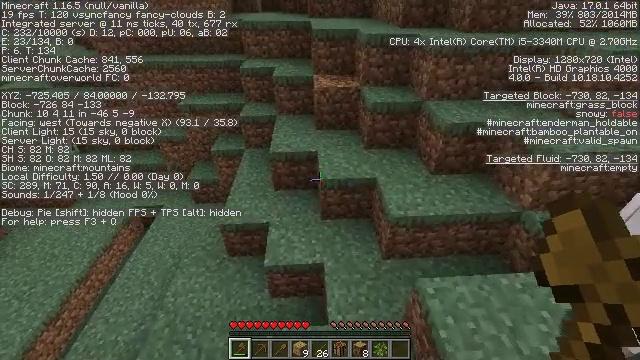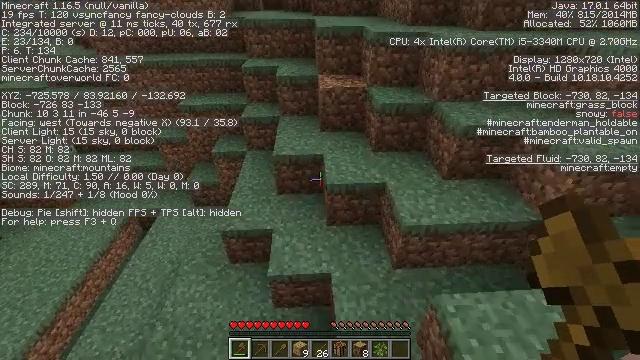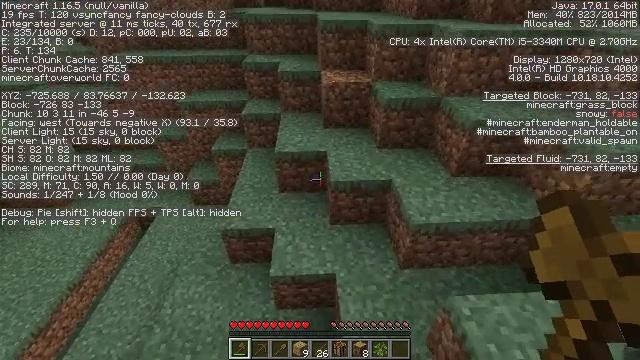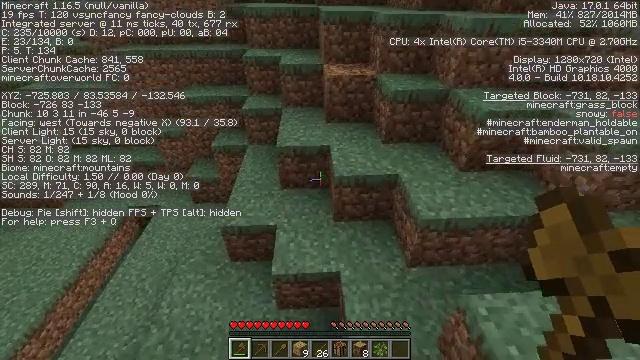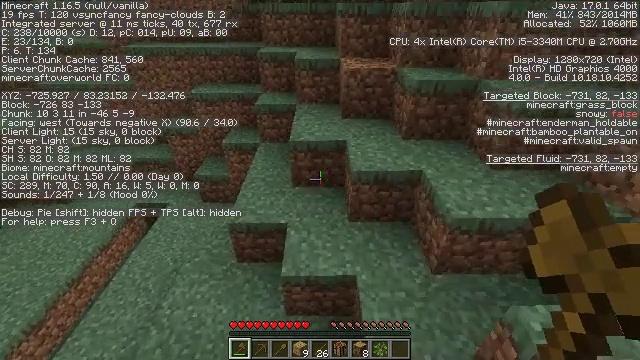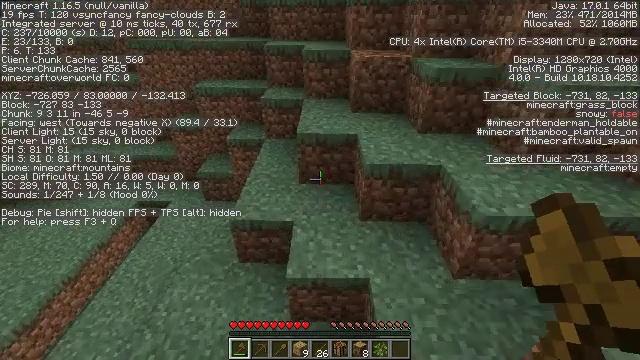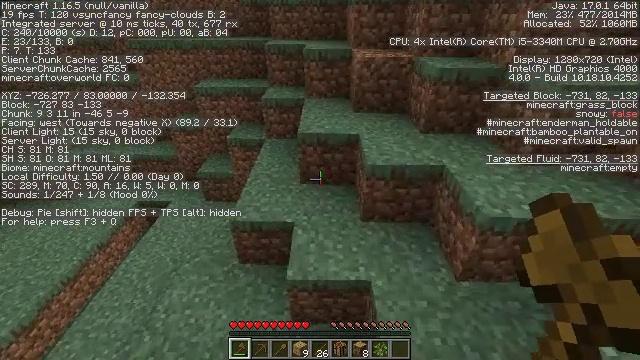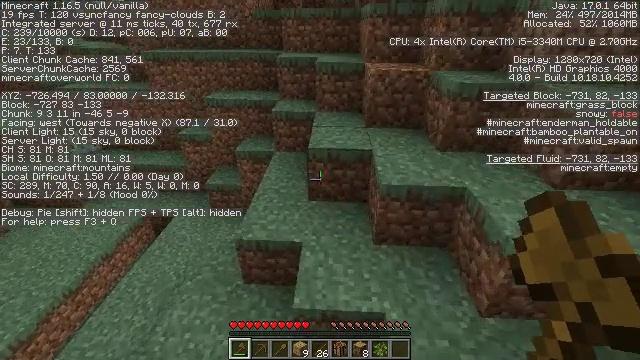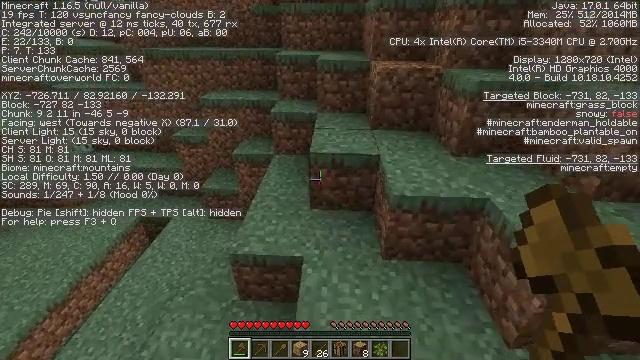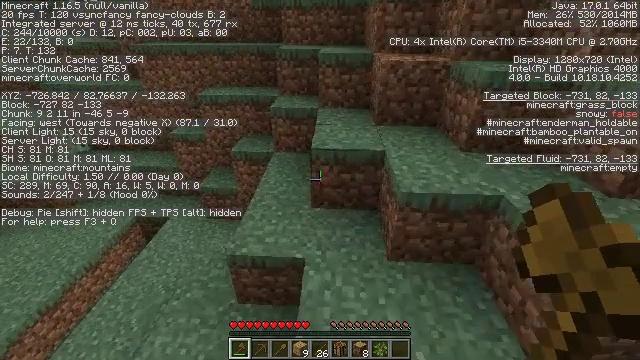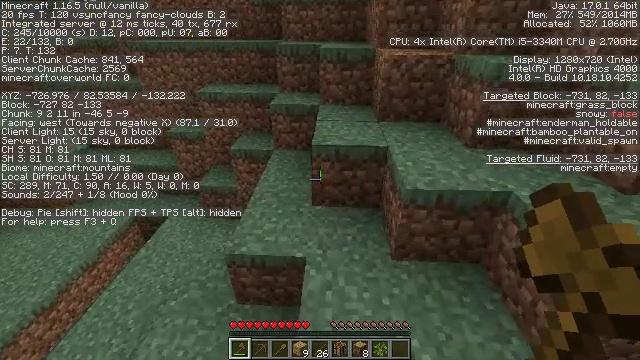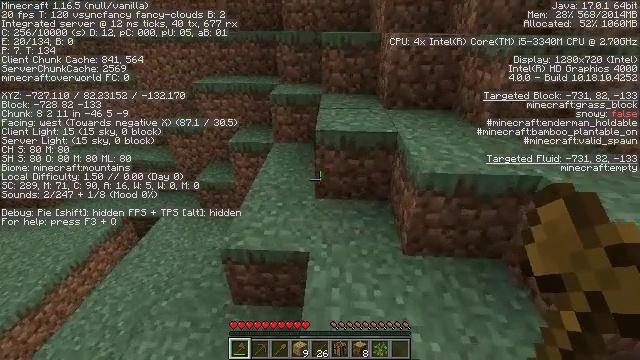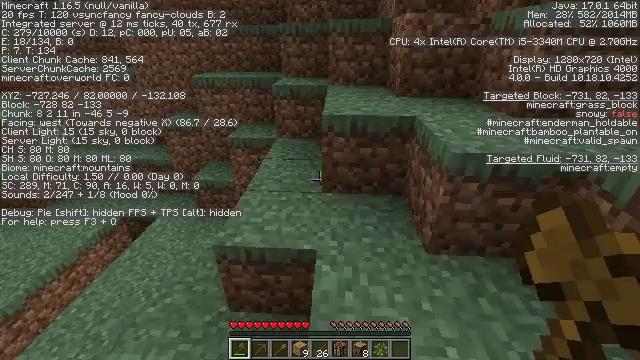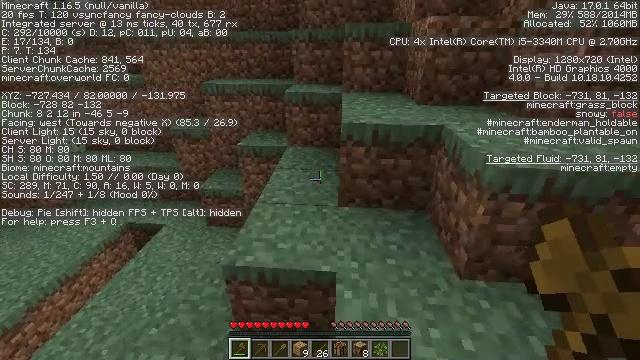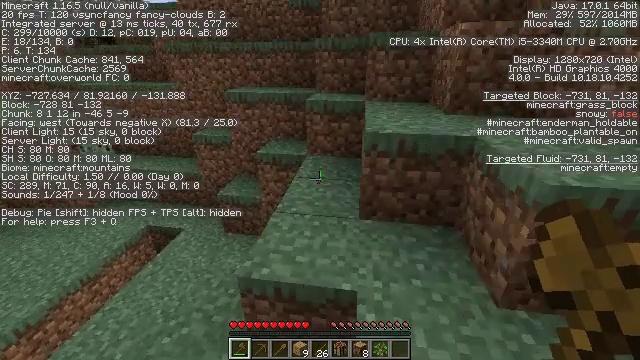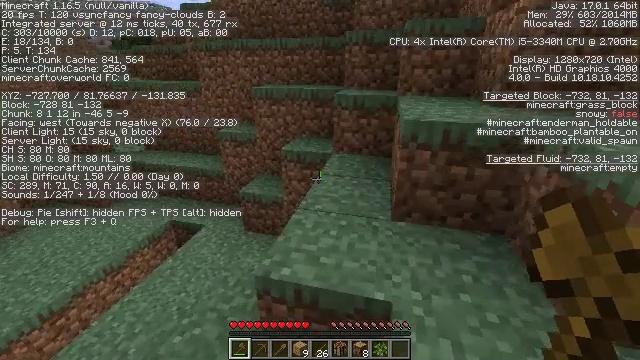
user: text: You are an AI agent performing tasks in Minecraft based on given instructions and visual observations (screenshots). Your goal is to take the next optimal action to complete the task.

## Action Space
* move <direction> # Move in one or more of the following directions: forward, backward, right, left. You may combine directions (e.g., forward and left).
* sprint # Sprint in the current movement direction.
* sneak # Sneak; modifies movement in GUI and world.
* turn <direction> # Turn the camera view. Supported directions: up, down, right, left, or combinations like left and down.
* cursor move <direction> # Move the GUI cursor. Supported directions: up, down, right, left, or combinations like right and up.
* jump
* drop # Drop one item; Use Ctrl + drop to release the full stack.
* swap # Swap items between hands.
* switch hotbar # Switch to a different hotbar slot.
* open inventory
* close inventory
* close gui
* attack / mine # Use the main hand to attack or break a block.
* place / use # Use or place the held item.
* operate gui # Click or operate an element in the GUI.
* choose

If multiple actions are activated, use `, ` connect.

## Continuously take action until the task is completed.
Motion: motion action
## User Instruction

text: Mine spruce leaves from the tree.
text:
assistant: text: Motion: move forward and move left
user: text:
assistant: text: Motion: move forward and move left
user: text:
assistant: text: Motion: move forward and move left
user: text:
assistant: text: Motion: move forward, turn left and up
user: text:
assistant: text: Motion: move forward, turn left
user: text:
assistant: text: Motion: move forward
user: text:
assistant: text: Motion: move forward, turn left and up
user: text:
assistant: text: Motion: move forward
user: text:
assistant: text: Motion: move forward and move left
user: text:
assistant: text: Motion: move forward and move left
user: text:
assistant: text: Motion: move forward and move left
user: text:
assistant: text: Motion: move forward and move left, turn up
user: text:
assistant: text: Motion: move forward and move left, turn left and up
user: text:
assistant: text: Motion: move forward, turn left and up
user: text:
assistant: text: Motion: move forward, turn left and up
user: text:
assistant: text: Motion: move forward, turn left
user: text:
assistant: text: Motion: move forward
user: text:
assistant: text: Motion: move forward and move left
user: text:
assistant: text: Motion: move forward and move left
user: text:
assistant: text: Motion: move forward and move left
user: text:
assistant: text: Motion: move forward and move left
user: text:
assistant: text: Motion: move forward and move left
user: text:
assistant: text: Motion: move forward and move left
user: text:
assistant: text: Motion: move forward and move left
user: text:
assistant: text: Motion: move forward and move left
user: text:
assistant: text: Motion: move forward and move left
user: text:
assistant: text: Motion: move forward and move left
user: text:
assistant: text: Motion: move forward and move left
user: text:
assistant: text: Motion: move forward and move left
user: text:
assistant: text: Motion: move forward and move left